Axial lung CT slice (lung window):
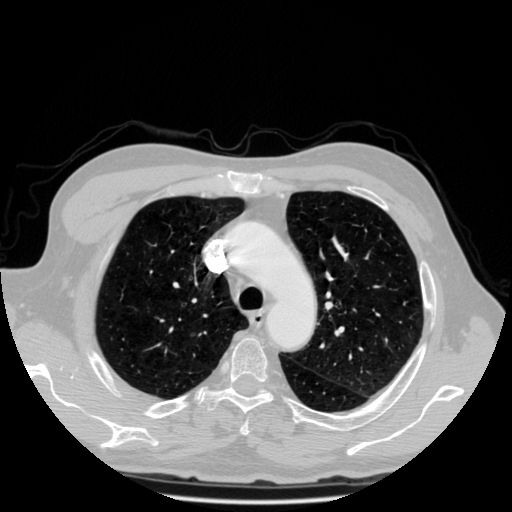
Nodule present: no